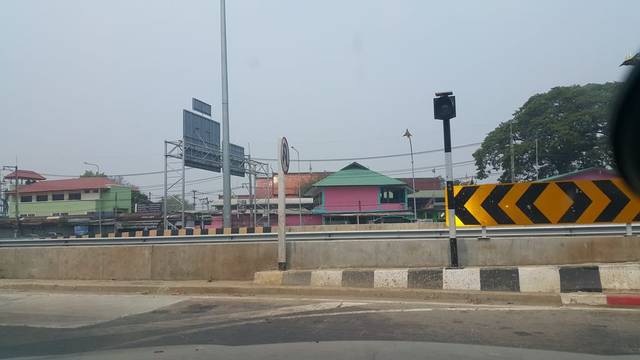
Region: Thailand
Coordinates: 18.81, 99.001